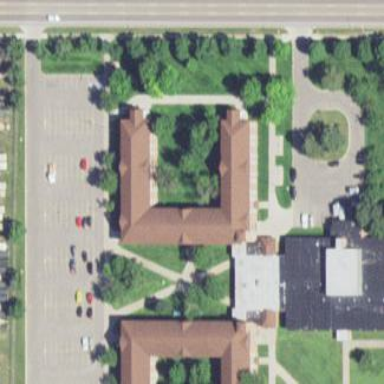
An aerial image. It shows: Dormitory building with gabled roof.